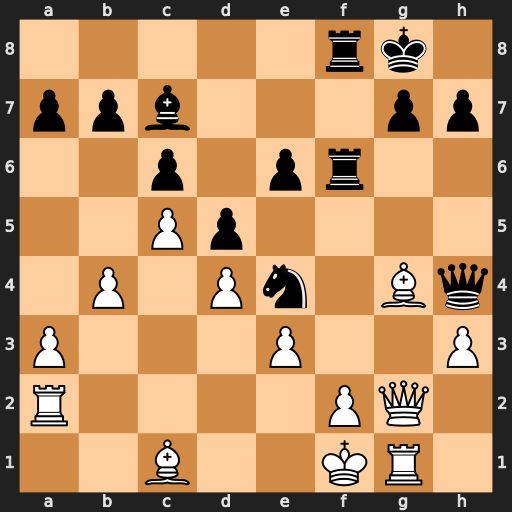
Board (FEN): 5rk1/ppb3pp/2p1pr2/2Pp4/1P1Pn1Bq/P3P2P/R4PQ1/2B2KR1
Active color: w
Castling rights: -
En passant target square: -
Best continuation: Bxe6+ Rxe6 Qxg7#